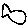
Label: fish